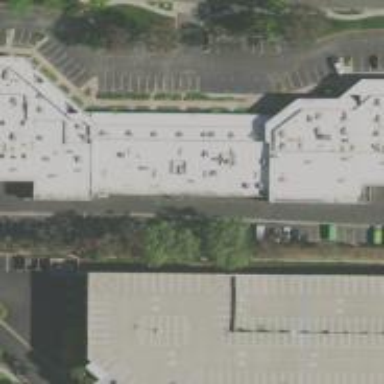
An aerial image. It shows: Industrial building.